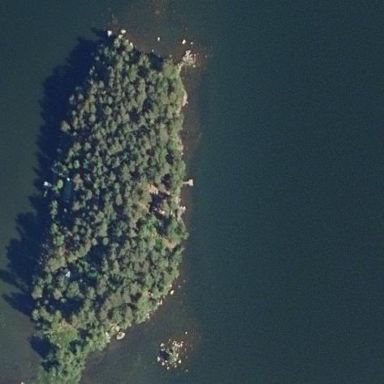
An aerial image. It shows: Islet.